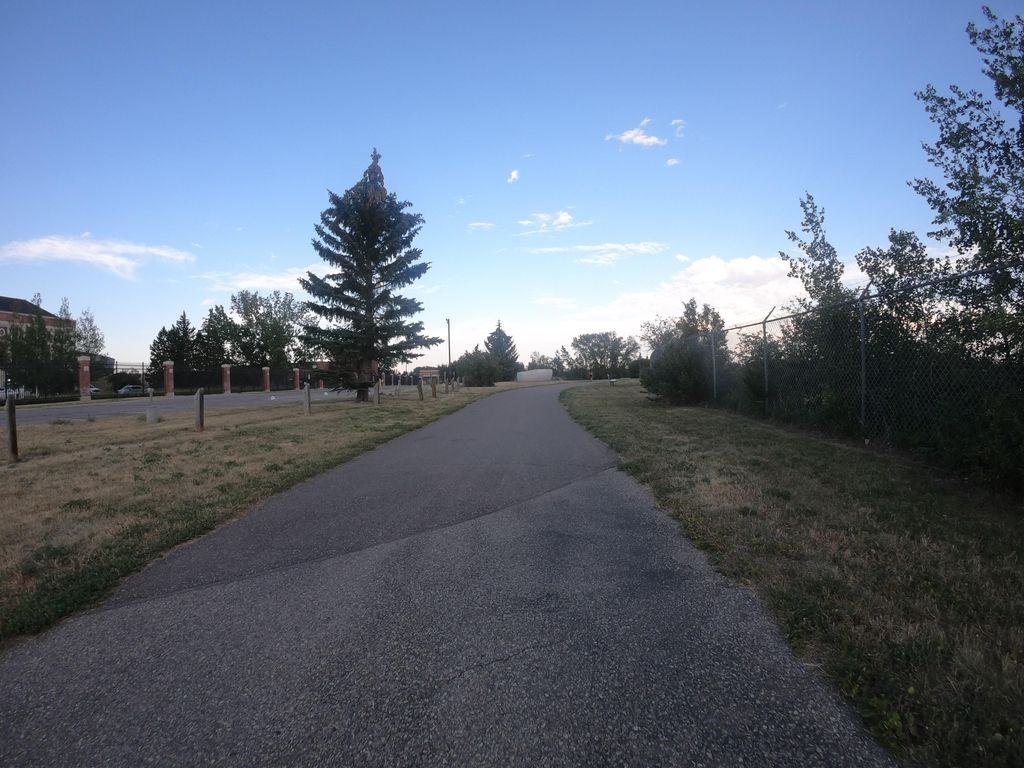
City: calgary